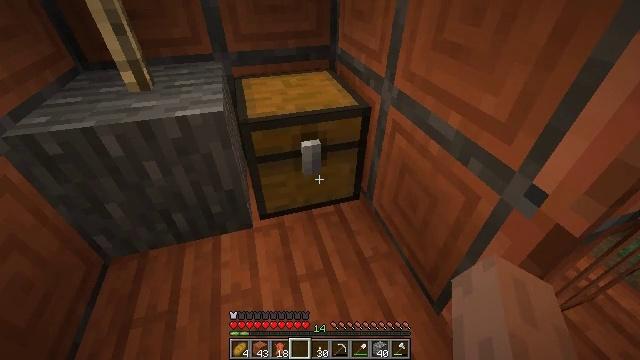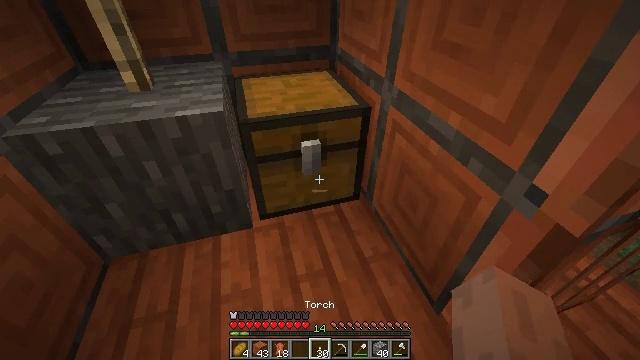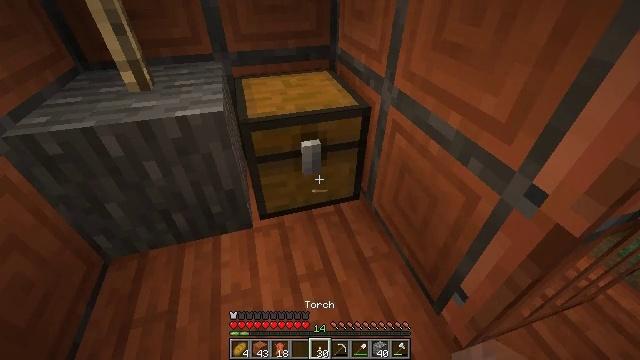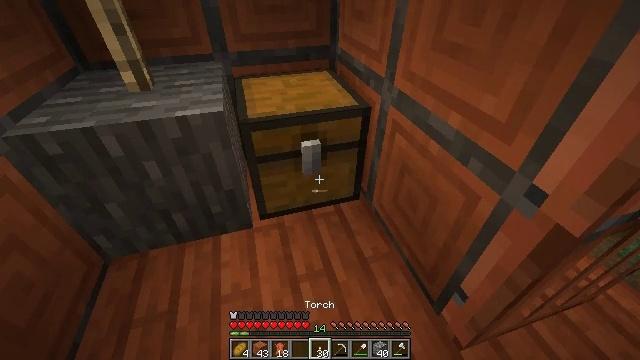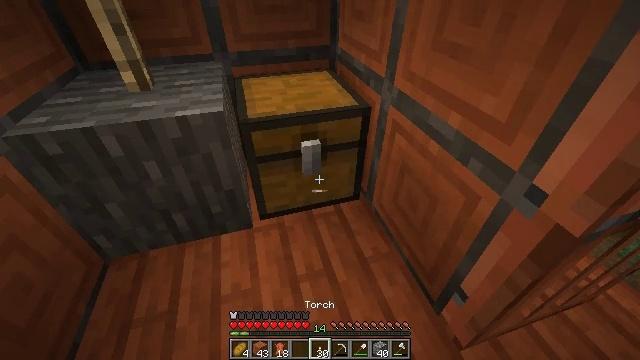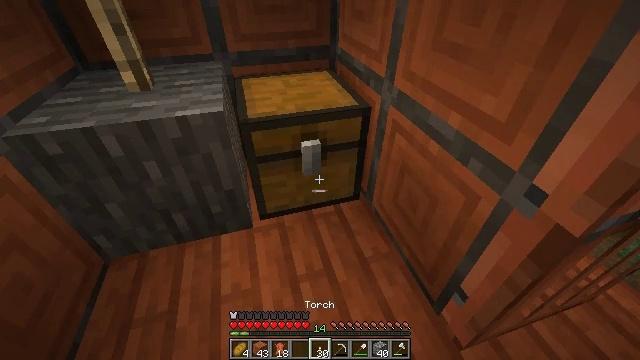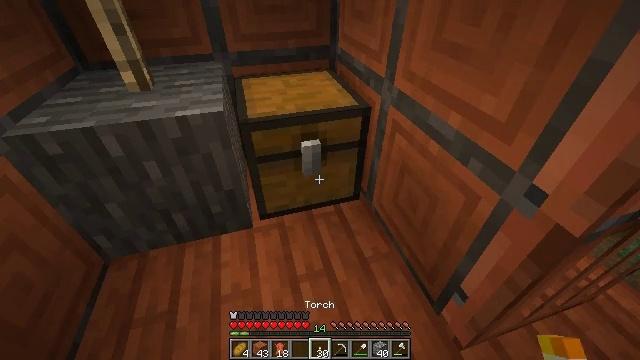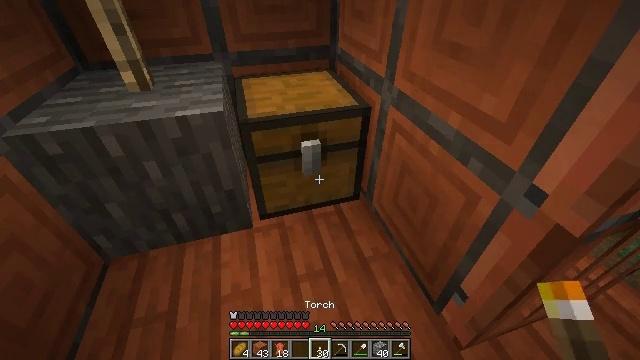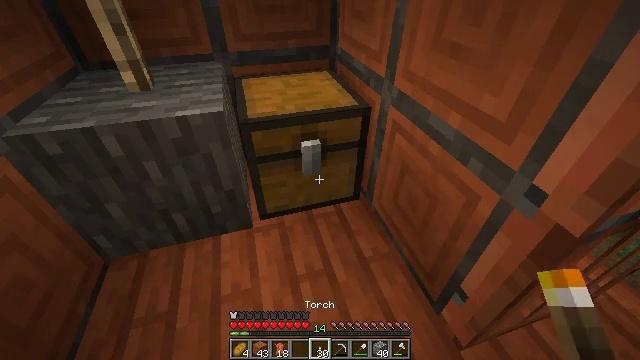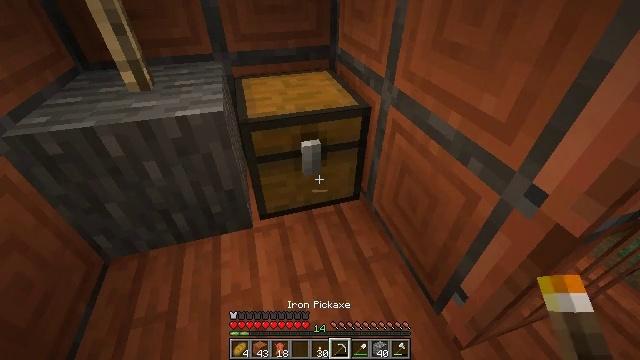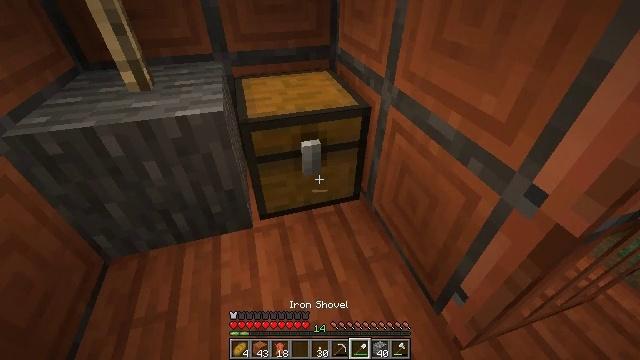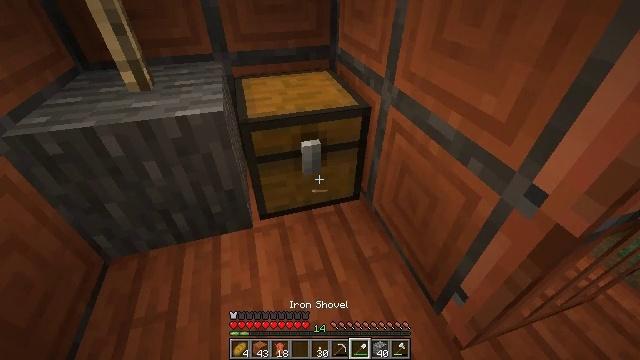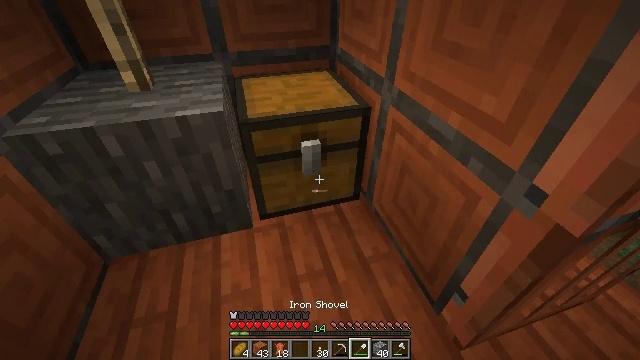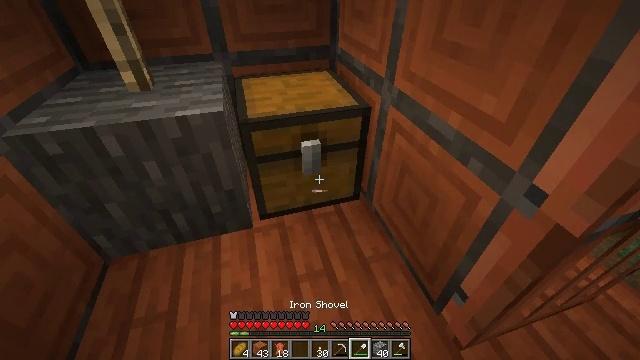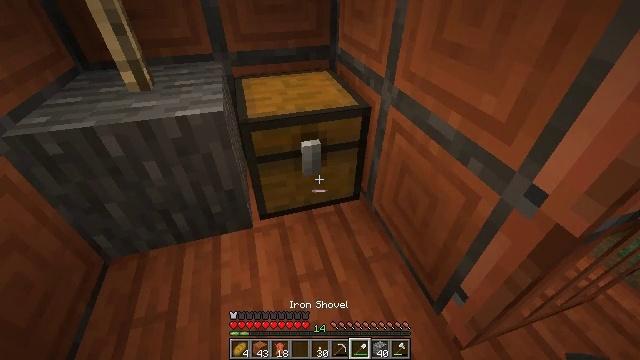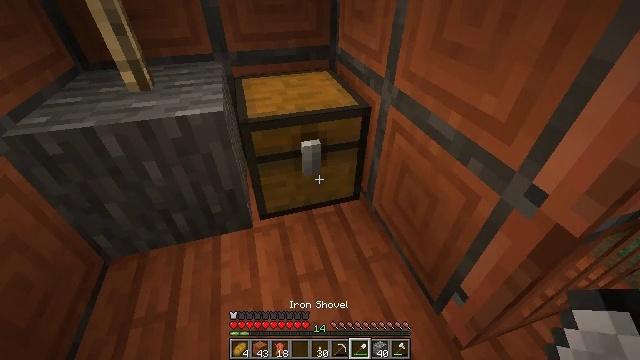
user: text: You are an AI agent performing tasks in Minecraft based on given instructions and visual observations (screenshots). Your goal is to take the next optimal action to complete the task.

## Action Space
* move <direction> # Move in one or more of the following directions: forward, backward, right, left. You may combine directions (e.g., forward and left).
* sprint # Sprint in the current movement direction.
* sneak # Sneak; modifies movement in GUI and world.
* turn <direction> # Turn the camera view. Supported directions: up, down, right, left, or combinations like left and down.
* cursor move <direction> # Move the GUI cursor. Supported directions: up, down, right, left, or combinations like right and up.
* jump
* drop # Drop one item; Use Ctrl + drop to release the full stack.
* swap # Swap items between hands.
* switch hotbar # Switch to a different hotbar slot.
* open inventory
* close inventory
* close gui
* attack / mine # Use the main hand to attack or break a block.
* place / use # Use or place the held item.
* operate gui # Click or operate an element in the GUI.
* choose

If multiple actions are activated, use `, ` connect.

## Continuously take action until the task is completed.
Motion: motion action
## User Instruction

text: Mine a chest to move it.
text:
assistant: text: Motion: no_op
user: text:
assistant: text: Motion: no_op
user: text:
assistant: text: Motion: no_op
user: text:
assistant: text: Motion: no_op
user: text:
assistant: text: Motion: no_op
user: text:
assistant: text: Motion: no_op
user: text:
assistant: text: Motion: no_op
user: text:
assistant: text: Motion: no_op
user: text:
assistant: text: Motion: no_op
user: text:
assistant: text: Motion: no_op
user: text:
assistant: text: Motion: no_op
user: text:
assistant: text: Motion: no_op
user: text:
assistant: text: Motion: no_op
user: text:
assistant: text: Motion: no_op
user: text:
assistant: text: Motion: no_op
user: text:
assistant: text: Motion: no_op
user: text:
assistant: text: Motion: no_op
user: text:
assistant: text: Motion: no_op
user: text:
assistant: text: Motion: no_op
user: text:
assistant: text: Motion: no_op
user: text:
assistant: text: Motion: no_op
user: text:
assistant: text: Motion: no_op
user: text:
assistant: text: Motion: no_op
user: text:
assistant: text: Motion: no_op
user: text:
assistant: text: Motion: no_op
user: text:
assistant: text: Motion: move forward
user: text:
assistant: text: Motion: move forward, attack / mine
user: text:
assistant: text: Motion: attack / mine
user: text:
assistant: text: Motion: attack / mine
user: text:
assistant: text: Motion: attack / mine